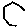
Label: hexagon